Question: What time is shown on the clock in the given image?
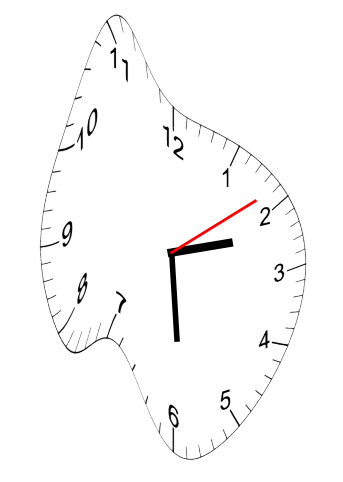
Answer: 02:29:09